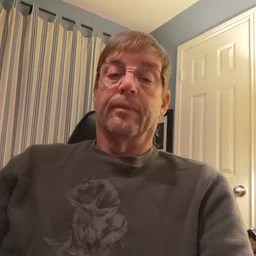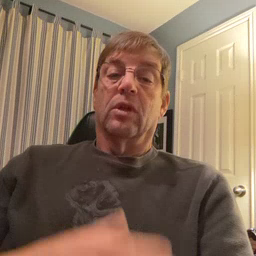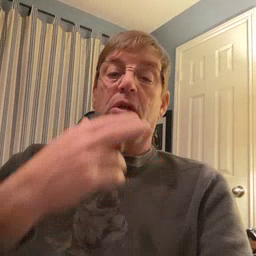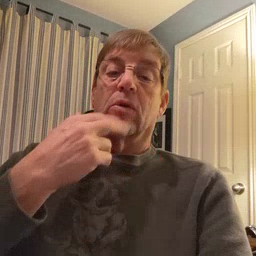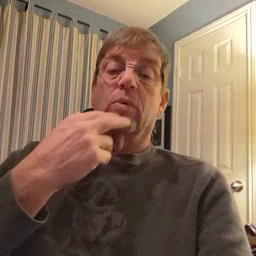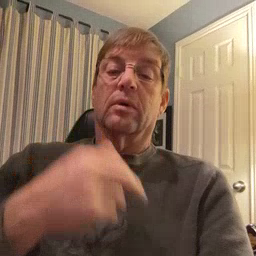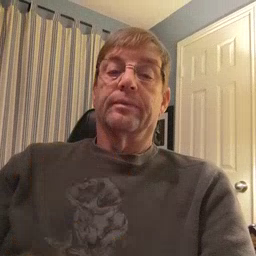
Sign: cute